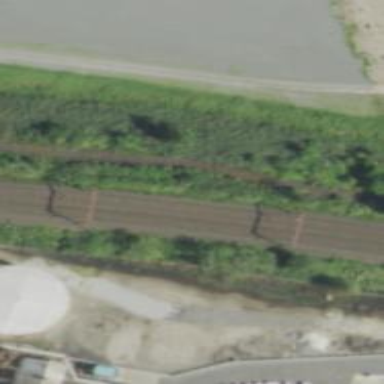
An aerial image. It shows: Railway with electrified contact lines.